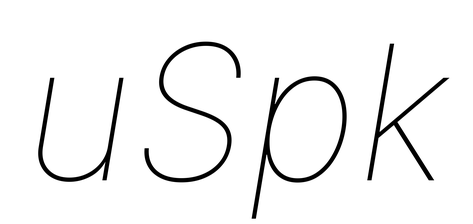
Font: Inter-Italic_Thin_Italic